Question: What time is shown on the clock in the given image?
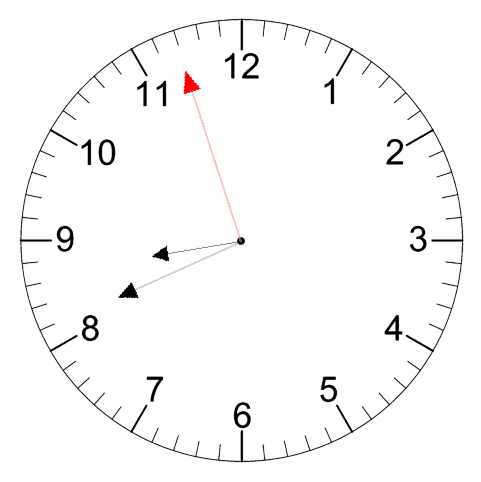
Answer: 08:40:57